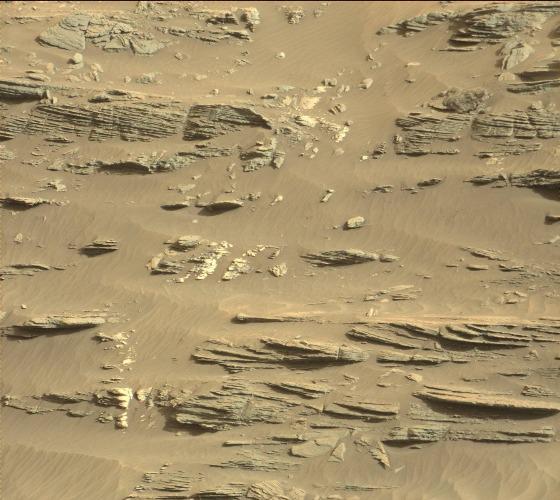
Terrain classes present: Bedrock, Gravel / Sand / Soil, Rock, Shadow